Question: This is my table.

What I need to do is create a CASE WHEN UPDATE Query to update
- CurrentCredit +1 if 1-15- CurrentCredit +2 if 16-30- CurrentCredit x.10 and round up if >=31
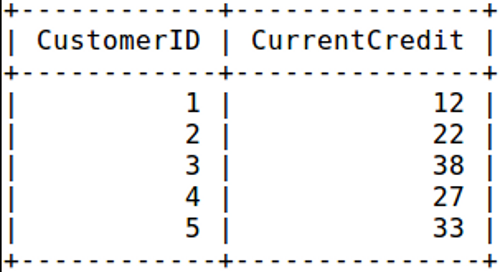
Answer: Have a look at the example
## SQL Fiddle DEMO
Somethign like
'''
UPDATE MyTable
SET CurrentCredit =
CASE
WHEN CurrentCredit BETWEEN 1 AND 15
THEN CurrentCredit + 1
WHEN CurrentCredit BETWEEN 16 AND 30
THEN CurrentCredit +2
WHEN CurrentCredit >= 31
THEN CurrentCredit * 10
ELSE CurrentCredit
END
'''
Also, remeber that if CurrentCredit is a 'FLOAT', and not an 'INT' you might want to try something like
'''
UPDATE MyTable
SET CurrentCredit =
CASE
WHEN CurrentCredit >= 1 AND CurrentCredit < 16
THEN CurrentCredit + 1
WHEN CurrentCredit >= 16 AND CurrentCredit < 31
THEN CurrentCredit +2
WHEN CurrentCredit >= 31
THEN CurrentCredit * 10
ELSE CurrentCredit
END;
'''
For the corrected request (>= 31 CurrentCredit + CEILING(CurrentCredit * 0.1)) have a look at using <URL>
'''
UPDATE MyTable
SET CurrentCredit =
CASE
WHEN CurrentCredit BETWEEN 1 AND 15
THEN CurrentCredit + 1
WHEN CurrentCredit BETWEEN 16 AND 30
THEN CurrentCredit +2
WHEN CurrentCredit >= 31
THEN CurrentCredit + CEILING(CurrentCredit * 0.1)
ELSE CurrentCredit
END;
'''
## SQL Fiddle DEMO